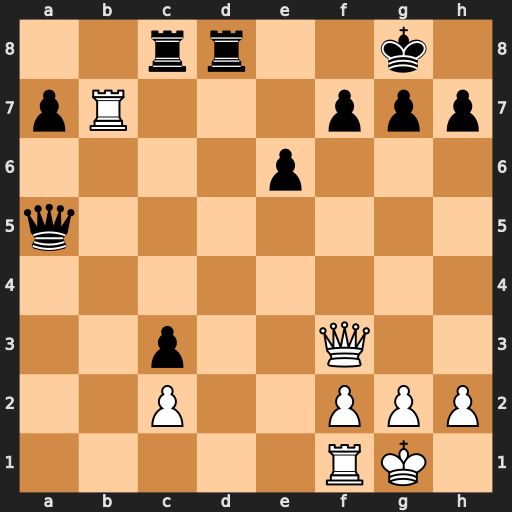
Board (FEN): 2rr2k1/pR3ppp/4p3/q7/8/2p2Q2/2P2PPP/5RK1
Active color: w
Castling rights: -
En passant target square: -
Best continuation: Qxf7+ Kh8 Qxg7#